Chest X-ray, PA view. Patient: 38 years old, sex M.
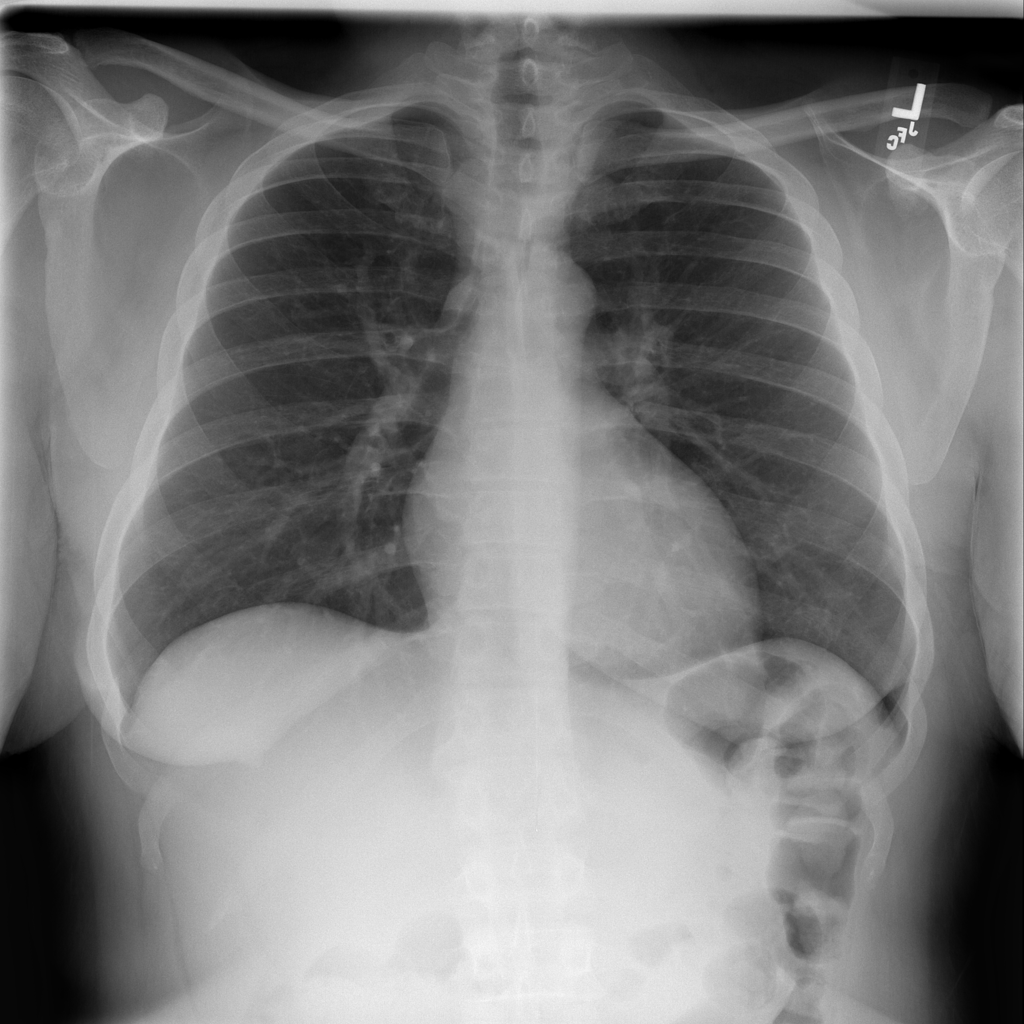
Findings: No Finding